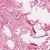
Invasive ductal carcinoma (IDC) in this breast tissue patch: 0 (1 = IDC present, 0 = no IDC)